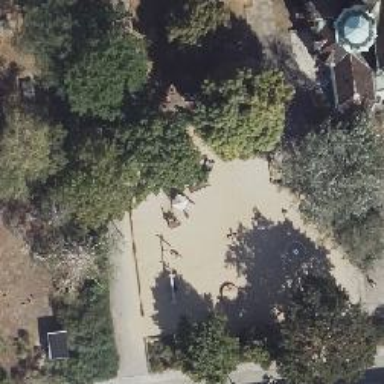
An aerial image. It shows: Playground structure.